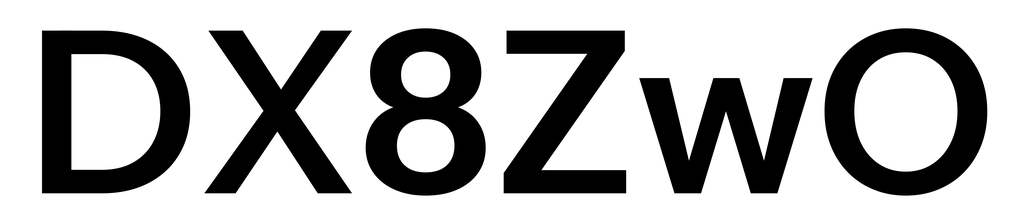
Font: InstrumentSans_SemiBold